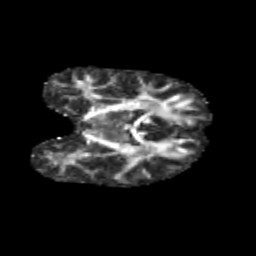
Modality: FA
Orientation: coronal
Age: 11
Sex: male
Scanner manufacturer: siemens
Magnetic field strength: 3 T
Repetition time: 3.8 s
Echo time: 0.07 s